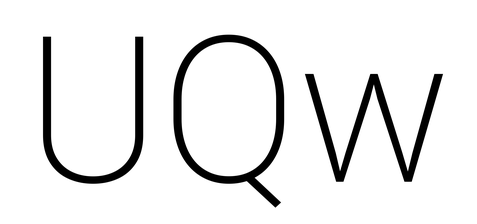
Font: Roboto_ExtraLight